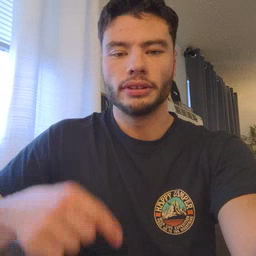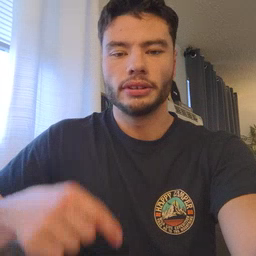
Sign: hesheit